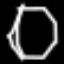
Label: octagon